Часть A. Видимое движение Луны относительно звезд (1.8 балла) Луна совершает один оборот вокруг Земли относительно звёзд за $27.3$ дня – период, известный как сидерический месяц. Хотя в телескоп заметить движение Луны легко, при наблюдениях невооружённым глазом на это может потребоваться несколько часов. Известно, что $3600$ угловых секунд $= 60$ угловых минут $= 1$ градус. На сколько градусов / угловых минут / угловых секунд Луна сместится относительно звёзд за:
Часть B. Использование покрытий Луной для точного определения положения радиоисточников в случае 3C 273 (1.8 балла) В конце 1950-х – начале 1960-х годов измерения положения радиоисточников с такой большой точностью были недоступны. Покрытия Луной уже использовались в астрономии, однако Хазард был заинтересован в их применении для определения положения и структуры радиоисточников с точностью до угловой секунды. Поскольку такие измерения делались в системе отсчёта далёких звёзд, источники можно было надёжно идентифицировать. Хазард обратил внимание, что в 1962 и 1963 годах должно произойти несколько покрытий Луной мощного источника класса II, 3C 273.
За какое время Луна сместится относительно звёзд на расстояние, равное её диаметру?
Что вызывает колебания наблюдаемой интенсивности?
Почему при повторном появлении источника из-за лунного диска на графике слева отсутствует бугорок от компонента B? Как это помогает в понимании структуры источника?
Часть C. Открытие истинной природы 3C 273 (1.8 балла) В 1962 году, в год этих наблюдений, Мартин Шмидт работал над программой оптической идентификации и спектроскопии радиоисточников. Как упоминает Уайтоак, в Калифорнийском техническом институте в этом время считали, что источник 3C 273 представляет собой звезду со странным джетом. Чтобы получить спектр джета, нужно было учесть влияние звезды, находящейся от него на расстоянии нескольких угловых секунд. Мартин Шмидт хотел решить этот вопрос, сначала получив спектр самой звезды. В ночь на 29 декабря ему удалось получить его, и в нём было заметно несколько слабых эмиссионных линий ( ), не соответствующих известным линиям звёздных спектров. И лишь когда Шмидт решил сравнить странный спектр с бальмеровскими линиями водорода, все стало ясно:
Основываясь на ваших ответах в пунктах и и и и данных и и данных и и данных , оцените наблюдаемое угловое расстояние между двумя компонентами 3C 273.
Сравните длины волн линий на . Основываясь на этом, определите красное смещение $z=\dfrac{\lambda-\lambda_0}{\lambda_0}$ источника.
Предположим, что красное смещение возникает вследствие гравитации объекта. В этом случае оно будет задаваться выражением $z=\dfrac{1}{\sqrt{1-\dfrac{2GM}{c^2r}}}-1$. Покажите, что куда бы ни был помещён 3C 273 (к примеру, на край Млечного Пути, $r\sim100~кпк\approx3\cdot10^{21}~м$; на край Солнечной системы, $r\sim100~а.е.\approx1.5\cdot10^{13}~м$), его масса была бы достаточной, чтобы разрушить Галактику / Солнечную систему.
Часть D. Светимость радиоисточника 3C 273 (1.8 баллов) Измеренную спектральную плотность потока энергии 3C 273 можно описать выражением $F_\nu\approx25000\cdot\nu^{-0.3}~Ян$, где $\nu$ – частота излучения в Герцах, а единица измерения Янский определяется как $1~Ян=10^{-26}~\dfrac{Вт}{м^2\cdot Гц}$. Поскольку источник излучает равномерно в сферу с радиусом, равным расстоянию до Земли, его светимость на единицу частоты задаётся выражением $L_\nu=4\pi d^2F_\nu$.
Согласно закону Хаббла, чем дальше от Земли находятся галактики, тем быстрее они удаляются от неё. Коэффициент пропорциональности между скоростью галактик и расстоянием до них называется постоянной Хаббла и равен $H=75~\dfrac{км}{с\cdot Мпк}$. Если считать, что красное смещение обусловлено расширением Вселенной, оно будет равно $z\approx \dfrac{v}{c}$. Вычислите расстояние до объекта. Сравните ответ с размером Млечного Пути.
Получите явное выражение для светимости источника на единицу частоты.
Вычислите полную светимость источника в радиодиапазоне (т.е. в диапазоне частот от $10^7~ Гц$ до $10^{11}~ Гц$).
Часть E. Источник энергии 3C 273 (1.4 балла) Как видно, яркость 3C 273 слишком велика не только для одиночной звезды, но и для целой галактики. Следовательно, должен существовать другой механизм, производящий эту энергию, не такой как у звезд.
Как светимость 3C 273 соотносится со светимостью Солнца $(L_\mathrm{Sun}=3.82\cdot10^{26}~ Вт)$ и Млечного Пути $(L_\mathrm{MW}=1.5\cdot10^{10} \cdot L_\mathrm{Sun})$ в этом же диапазоне частот?
Покажите, что производство энергии нельзя объяснить аннигиляцией материи с антиматерией (например, реакциями $\mathrm e^++\mathrm e^-\to2\gamma$), поскольку в них создаются высокоэнергетические рентгеновские лучи, а не излучение в оптическом и радиодиапазонах.
Часть F. Современные наблюдения и природа компонентов 3C 273 (1.4 балла) Современные изображения, полученные с помощью различных телескопов (см., к примеру, ), показывают, что два компонента A и B, обнаруженные во время покрытия Луной, на самом деле представляют собой компактное ядро с чёрной дырой и джет, простирающийся на посчитанное вами ранее расстояние. Считается, что этот джет образуется за счёт ускорения частиц, падающих на чёрную дыру, в сильном магнитном поле. Это похоже на северные сияния, создаваемые ускоряющимися в магнитном поле Земли частицами солнечного ветра, однако происходит на гораздо бóльших масштабах.  Плотность энергии, необходимая для создания такого джета, можно выразить через индукцию магнитного поля как сумму объёмных плотностей энергии частиц $U_\mathrm e\propto B^{-3/2}$ и магнитного поля $U_B\propto B^2$.
Почти сразу было выдвинуто предположение, что энергия возникает в результате аккреции материи на сверхмассивную чёрную дыру. Проверим, что гравитационной потенциальной энергии будет на это хватать: Пусть сверхмассивная чёрная дыра ежегодно притягивает на свой Шварцшильдовский радиус $\left(R_\mathrm s=\dfrac{2GM}{c^2}\right)$ одну солнечную массу $(2\cdot10^{30}~ кг)$. Какую мощность это сможет произвести? Будет ли этого хватать для объяснения результатов пунктов — — — ? — ? — ? — ? — ? — ? — ?
Покажите, что минимальная суммарная объёмная плотность энергии достигается при $\dfrac{U_\mathrm e}{U_B}=\dfrac{4}{3}$.
Предположим, что полная энергия джета 3C 273 равна половине энергии, выделяемой 3C 273 за одну секунду согласно оценкам и и и , а объём джета равен $10^{45}~ м^3$. Оцените магнитное поле в джете.
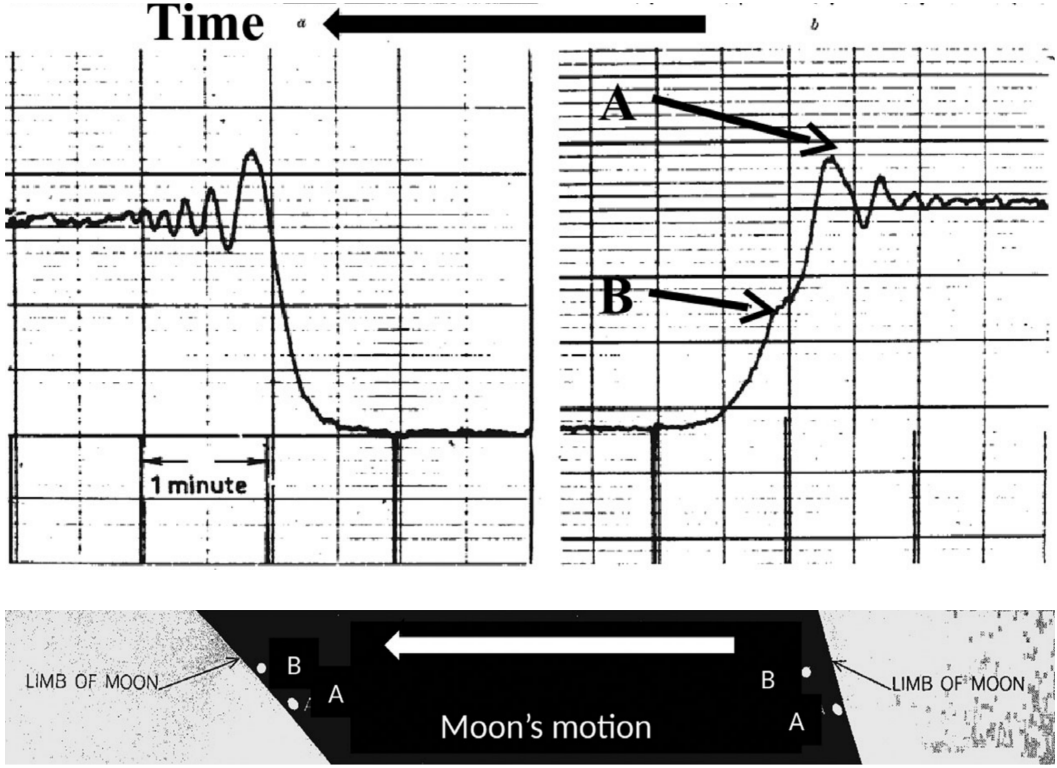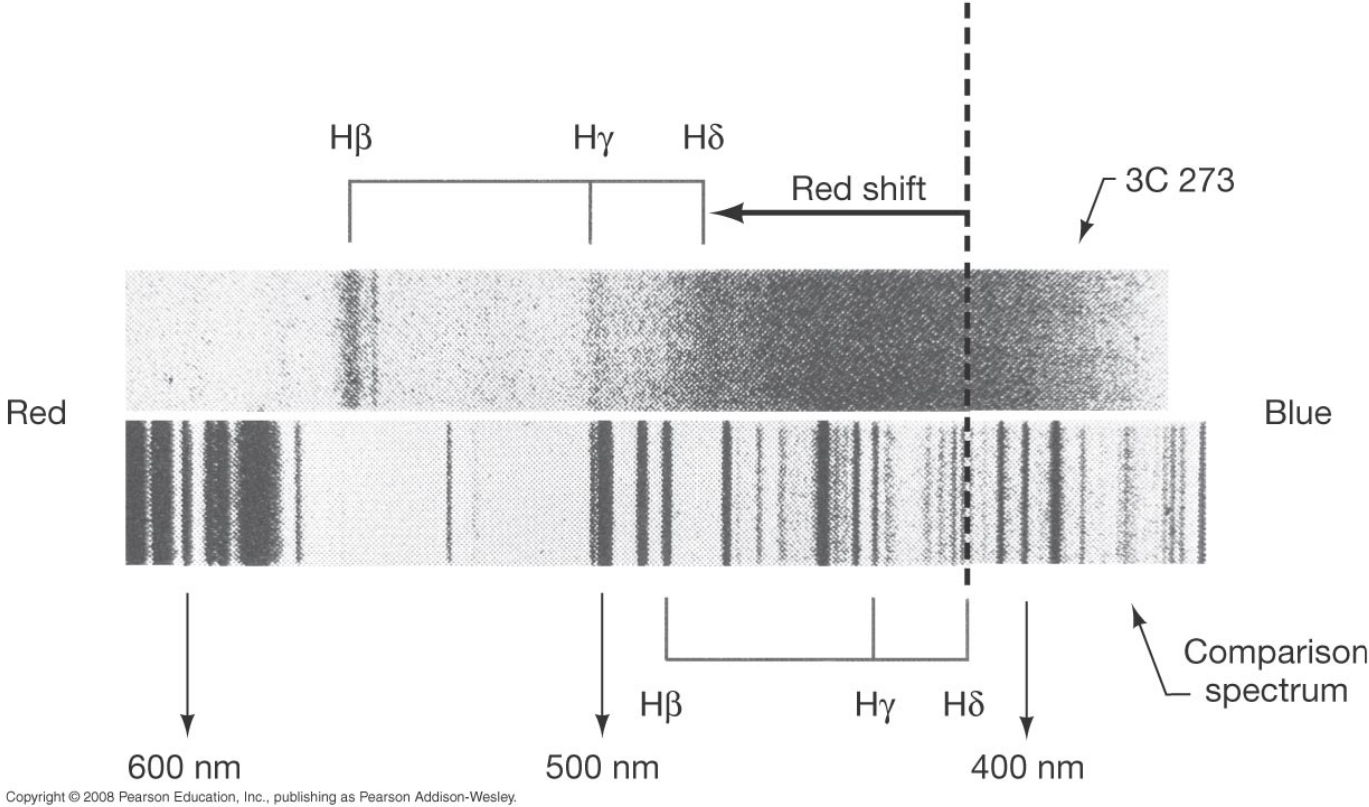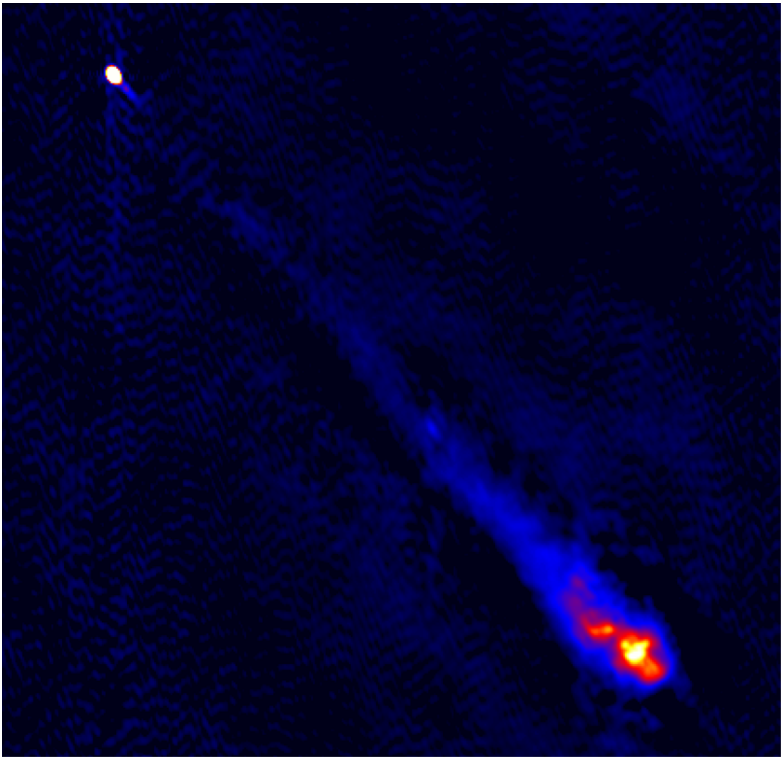
Один час?Одну минуту?Одну секунду?
Решение: Угловая скорость движения Луны:\[\omega_Л=\frac{360^\circ}{27.3~дня}=\frac{360^\circ}{655.2~ч}\approx0.55^\circ/ч=\frac{60\cdot0.55'}{60~мин}=0.55'/мин=\frac{60\cdot0.55''}{60~с}=0.55''/с.\]
Ответ: Таким образом, за час Луна проходит $0.55^\circ$, за минуту — $0.55'$, а за секунду — $0.55''$

За какое время Луна сместится относительно звёзд на расстояние, равное её диаметру? Примечание: видимый угловой диаметр Луны равен 30 угловым минутам.

Ответ:

 \[\frac{30'}{0.55'/мин}=54.6~мин\approx55~мин\]
Ответ: \[\frac{30'}{0.55'/мин}=54.6~мин\approx55~мин\]

Что вызывает колебания наблюдаемой интенсивности? A. Дифракционная картина. B. Неустойчивость в монтировке телескопа. C. Особенности поверхности Луны. D. Атмосферные условия Земли.

 Зависимость интенсивности, показанная на рисунке, — типичная картина для дифракции на полуплоскости (правильный вариант A). Другие варианты не могут объяснить асимметрию и повторяемость картины (B и D) либо описывают эффекты другого масштаба (C).

Ответ:

 A
Решение: Зависимость интенсивности, показанная на рисунке, — типичная картина для дифракции на полуплоскости (правильный вариант A). Другие варианты не могут объяснить асимметрию и повторяемость картины (B и D) либо описывают эффекты другого масштаба (C).
Ответ: A

Почему при повторном появлении источника из-за лунного диска на графике слева отсутствует бугорок от компонента B? Как это помогает в понимании структуры источника? A. Эти два компонента вращались вокруг Луны. B. Наша линия наблюдения изменилась по отношению к двум компонентам. C. При повторном появлении из-за лунного диска компоненты были выровнены относительно него. D. Временные масштабы физики, лежащей в основе светимости двух компонентов, были достаточно большими, чтобы один из них потускнел.

 Как окажется далее, размеры этих объектов не позволяют какому-либо из них синхронно потускнеть за время покрытия (D), а расстояние до них полностью исключает возможность ответов A и B. Если посмотреть на рисунок 2, можно заметить, что на фотографии при повторном появлении источники находятся на почти одинаковом расстоянии от диска Луны. Правильный ответ — C.

Ответ:

 C
Решение: Как окажется далее, размеры этих объектов не позволяют какому-либо из них синхронно потускнеть за время покрытия (D), а расстояние до них полностью исключает возможность ответов A и B. Если посмотреть на рисунок 2, можно заметить, что на фотографии при повторном появлении источники находятся на почти одинаковом расстоянии от диска Луны. Правильный ответ — C.
Ответ: C

Основываясь на ваших ответах в пунктах A1 и A2 и данных Рис. 1 , оцените наблюдаемое угловое расстояние между двумя компонентами 3C 273.
Решение: Оценим угловое расстояние между двумя компонентами 3C 273. В качестве оценки возьмём время между пиками интенсивности от компонента A и компонента B при покрытии Луной и умножим его на угловую скорость Луны. Получим:\[\Delta t\approx0.8~мин\implies \Delta\varphi={0.8~мин}\cdot{60\cdot0.55''/мин}=26''\approx30''.\]Любые аргументированные оценки подобного порядка корректны.
Ответ: \[\Delta\varphi\sim30'\]

Сравните длины волн линий на Рис. 2 . Основываясь на этом, определите красное смещение $z=\dfrac{\lambda-\lambda_0}{\lambda_0}$ источника.
Решение: Из рисунка можно получить длины волн:\[\mathrm{H\beta}:\qquad \lambda_\mathrm{3C~273}\approx 560~ нм,\qquad \lambda_\mathrm{lab}\approx485~нм\\\mathrm{H\gamma}:\qquad \lambda_\mathrm{3C~273}\approx 505~ нм,\qquad \lambda_\mathrm{lab}\approx440~нм\\\mathrm{H\delta}:\qquad \lambda_\mathrm{3C~273}\approx 475 ~нм,\qquad \lambda_\mathrm{lab}\approx415~нм\]Отношения длин волн в спектре источника и в лабораторном спектре примерно одинаковые, и из них получается значение красного смещения:
Ответ: \[z\approx0.15\]

Предположим, что красное смещение возникает вследствие гравитации объекта. В этом случае оно будет задаваться выражением $z=\dfrac{1}{\sqrt{1-\dfrac{2GM}{c^2r}}}-1$. Покажите, что куда бы ни был помещён 3C 273 (к примеру, на край Млечного Пути, $r\sim100~кпк\approx3\cdot10^{21}~м$; на край Солнечной системы, $r\sim100~а.е.\approx1.5\cdot10^{13}~м$), его масса была бы достаточной, чтобы разрушить Галактику / Солнечную систему.
Решение: Для того, чтобы показать, что такой объект разрушит гравитационную систему, нужно сравнить любую величину: массы, потенциальные энергии, характерные скорости и т.д. в системе и рядом с объектом. Сравним массы, разрешив уравнение на красное смещение относительно массы:\[M=\frac{c^2r}{2G}\left[1-\frac{1}{(z+1)^2}\right].\]Для Солнечной системы получим:\[M\sim10^9M_\mathrm{Sun}.\]Для Галактики получим:\[M\sim 10^{17}M_\mathrm{Sun}\gg M_\mathrm{MW}.\]В обоих случаях масса оказывается больше на многие порядки, что означает разрушение систем.

Согласно закону Хаббла, чем дальше от Земли находятся галактики, тем быстрее они удаляются от неё. Коэффициент пропорциональности между скоростью галактик и расстоянием до них называется постоянной Хаббла и равен $H=75~\dfrac{км}{с\cdot Мпк}$. Если считать, что красное смещение обусловлено расширением Вселенной, оно будет равно $z\approx \dfrac{v}{c}$. Вычислите расстояние до объекта. Сравните ответ с размером Млечного Пути.
Решение: Расстояние до объекта находим по формуле:\[d=\frac{v}{H}=\frac{zc}{H}\approx 6\cdot10^2~Мпк\gg r_\mathrm {MW}\] — на несколько порядков больше радиуса Галактики.
Ответ: \[d\approx 6\cdot10^2~Мпк\]

Получите явное выражение для светимости источника на единицу частоты. Примечание: $1~ пк=3.09\cdot10^{16}~ м$.

 Подставляем в формулу:\[L_\nu=4\pi d^2F_\nu\approx1.1\cdot10^{30}\nu^{-0.3}~\frac{Вт}{Гц}.\]

Ответ:

 \[L_\nu\approx1.1\cdot10^{30}\nu^{-0.3}~\frac{Вт}{Гц}\]
Решение: Подставляем в формулу:\[L_\nu=4\pi d^2F_\nu\approx1.1\cdot10^{30}\nu^{-0.3}~\frac{Вт}{Гц}.\]
Ответ: \[L_\nu\approx1.1\cdot10^{30}\nu^{-0.3}~\frac{Вт}{Гц}\]

Вычислите полную светимость источника в радиодиапазоне (т.е. в диапазоне частот от $10^7~  Гц$ до $10^{11}~ Гц$).
Решение: Интегрируем:\[L=1.1\cdot10^{30}\cdot\int\limits_{\nu_1}^{\nu_2}\nu^{-0.3}\,\mathrm d\nu=\frac{1.1\cdot10^{30}}{0.7}\left.\nu^{0.7}\right|_{\nu=10^7}^{10^11}=8\cdot10^{37}~Вт.\]
Ответ: \[L\approx8\cdot10^{37}~Вт\]

Как светимость 3C 273 соотносится со светимостью Солнца $(L_\mathrm{Sun}=3.82\cdot10^{26}~ Вт)$ и Млечного Пути $(L_\mathrm{MW}=1.5\cdot10^{10} \cdot L_\mathrm{Sun})$ в этом же диапазоне частот?
Решение: Отношение светимостей объекта и Солнца:\[\frac{L}{L_\mathrm{Sun}}\sim 2\cdot10^{11}\ggg1.\]Отношение светимостей объекта и Галактики:\[\frac{L}{L_\mathrm{MW}}\approx 14\gg1.\]Как видно, светимость объекта заметно больше даже светимости Галактики.

Покажите, что производство энергии нельзя объяснить аннигиляцией материи с антиматерией (например, реакциями $\mathrm e^++\mathrm e^-\to2\gamma$), поскольку в них создаются  высокоэнергетические рентгеновские лучи, а не излучение в оптическом и радиодиапазонах.
Решение: Вычислим длину волны и частоту фотонов света, возникающих при аннигиляции электронов и позитронов. Энергия этих фотонов равна энергии покоя электрона, $E_\gamma=m_ec^2\approx0.5~МэВ\approx 8\cdot10^{-14}~Дж$. Тогда частота этих фотонов:\[\nu_\gamma=\frac{h}{E_\gamma}\approx1.2\cdot 10^{20}~Гц,\]а их длина волны:\[\lambda=\frac{c}{\nu}\approx2.4~пм.\]Учитывая, что частота оптических фотонов составляет порядка $10^{15}~Гц$, а радиоволн — порядка $10^7\ldots10^{11}~Гц$ (их длины волн — $10^{-6}~м$ и $10^{-3}\ldots10^1~м$ соответственно), производство энергии действительно нельзя объяснить аннигиляцией.

Почти сразу было выдвинуто предположение, что энергия возникает в результате аккреции материи на сверхмассивную чёрную дыру. Проверим, что гравитационной потенциальной энергии будет на это хватать: Пусть сверхмассивная чёрная дыра ежегодно притягивает на свой Шварцшильдовский радиус $\left(R_\mathrm s=\dfrac{2GM}{c^2}\right)$ одну солнечную массу $(2\cdot10^{30}~ кг)$. Какую мощность это сможет произвести? Будет ли этого хватать для объяснения результатов пунктов D1 — D3 ?
Решение: Гравитационная потенциальная энергия задаётся выражением:\[W=-\frac{GMm}{r}.\]Подставим радиус Шварцшильда:\[W=-\frac{GMmc^2}{2GM}=-\frac{mc^2}{2}.\]Следовательно, в результате аккреции должно выделяться примерно:\[P=\frac{M_\mathrm {Sun}c^2}{2\cdot 1 ~год}\approx2.9\cdot10^{39}~\frac{Дж}{с}.\] Это на порядок больше светимости источника 3C 273 в радиодиапазоне, поэтому этой энергии должно хватать.
Ответ: \[P\approx2.9\cdot10^{39}~\frac{Дж}{с}\]  Это на порядок больше светимости источника 3C 273 в радиодиапазоне, поэтому этой энергии должно хватать.

Покажите, что минимальная суммарная объёмная плотность энергии достигается при $\dfrac{U_\mathrm e}{U_B}=\dfrac{4}{3}$.
Решение: Объёмную плотность энергии можно записать в виде:\[u=\alpha B^{-3/2}+\beta B^2,\]где $\alpha,\beta > 0$ — некоторые не зависящие от магнитного поля коэффициенты. Запишем условие минимума плотности энергии:\[\frac{\mathrm du}{\mathrm dB}=0,\quad \frac{\mathrm d^2u}{\mathrm dB^2} > 0.\]Тогда:\[0=-\frac{3}{2}\alpha B^{-5/2}+2\beta B=-\frac{3}{2}\frac{U_\mathrm e}{B}+2\frac{U_B}{B}\implies \frac{U_\mathrm e}{U_B}=\frac{4}{3}.\]При этом вторая производная:\[ \frac{\mathrm d^2u}{\mathrm dB^2} =\frac{5}{2}\cdot\frac{3}{2}\cdot\frac{U_\mathrm e}{B^2}+2\cdot\frac{U_B}{B^2}=2\cdot\left[\frac{5}{2}+1\right]\cdot\frac{U_B}{B^2}=\frac{7U_B}{B^2} > 0.\]Что и требовалось доказать.

Предположим, что полная энергия джета 3C 273 равна половине энергии, выделяемой 3C 273 за одну секунду согласно оценкам D1 и D2 , а объём джета равен $10^{45}~ м^3$. Оцените магнитное поле в джете. Подсказка: магнитная проницаемость вакуума равна $4\pi\cdot 10^{-7}~ Тл\cdot м\cdot А^{-1}$.

 Из предыдущего пункта следует, что магнитная энергия составляет $\dfrac{3}{7}$ доли от общей энергии джета. Таким образом, объёмная плотность магнитной энергии в джете равна:\[u_B=\frac{3}{7}\cdot\frac{1}{2}\cdot8\cdot10^{37}~Вт\cdot 1~с\big/10^{45}~м\approx 2\cdot10^{-8}~\frac{Дж}{м^3}.\]Теоретически плотность магнитной энергии даётся выражением:\[u_B=\frac{B^2}{2\mu_0}\implies B=\sqrt{2\mu_0 u_B}\approx 2.1\cdot10^{-7}~Тл.\]

Ответ:

 \[B\approx 2.1\cdot10^{-7}~Тл\]
Решение: Из предыдущего пункта следует, что магнитная энергия составляет $\dfrac{3}{7}$ доли от общей энергии джета. Таким образом, объёмная плотность магнитной энергии в джете равна:\[u_B=\frac{3}{7}\cdot\frac{1}{2}\cdot8\cdot10^{37}~Вт\cdot 1~с\big/10^{45}~м\approx 2\cdot10^{-8}~\frac{Дж}{м^3}.\]Теоретически плотность магнитной энергии даётся выражением:\[u_B=\frac{B^2}{2\mu_0}\implies B=\sqrt{2\mu_0 u_B}\approx 2.1\cdot10^{-7}~Тл.\]
Ответ: \[B\approx 2.1\cdot10^{-7}~Тл\]
Темы:
T, Энергия магнитного поля, Азиатские, Дифракция, Красное смещение, Астрономия